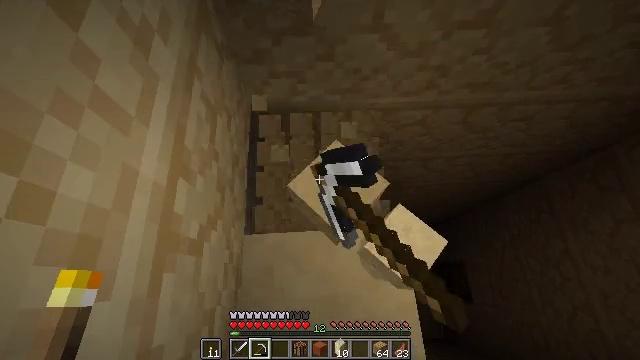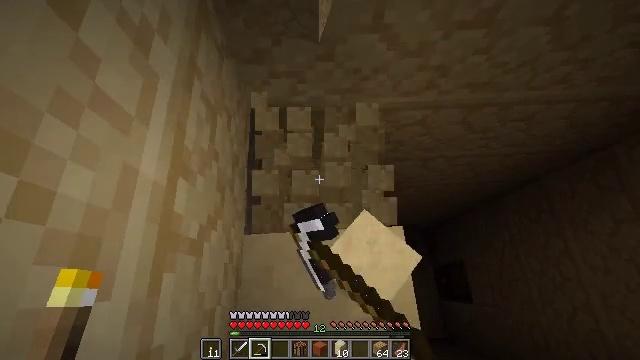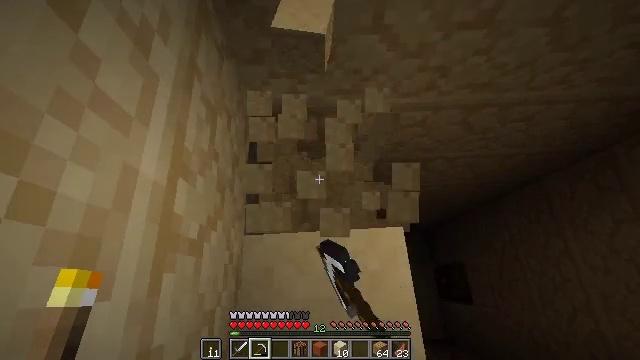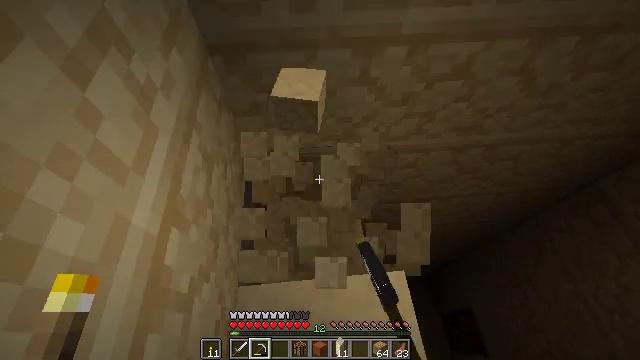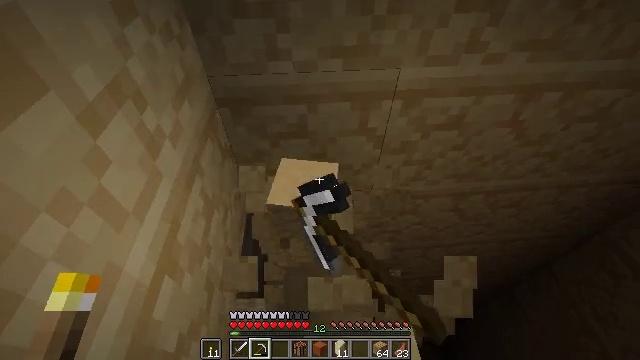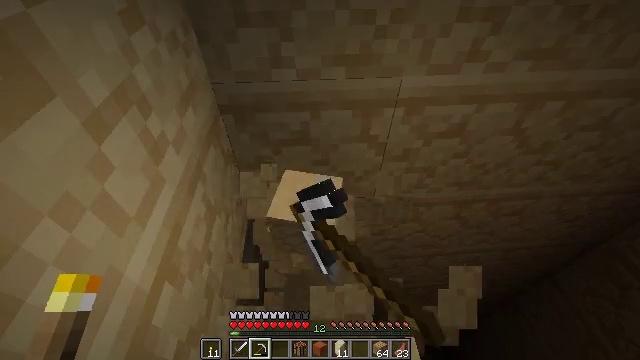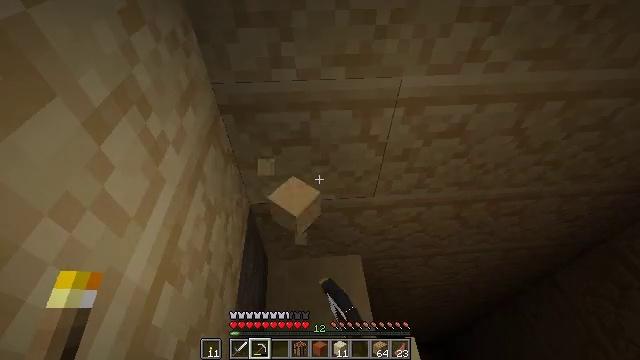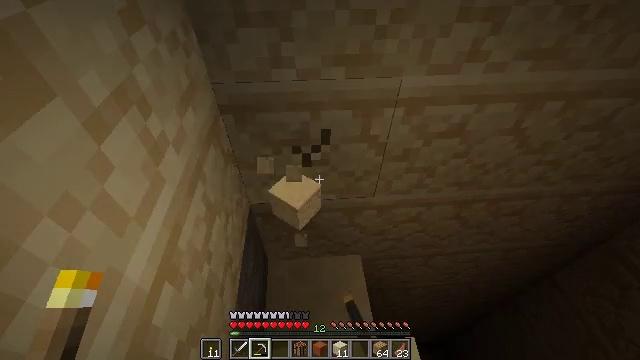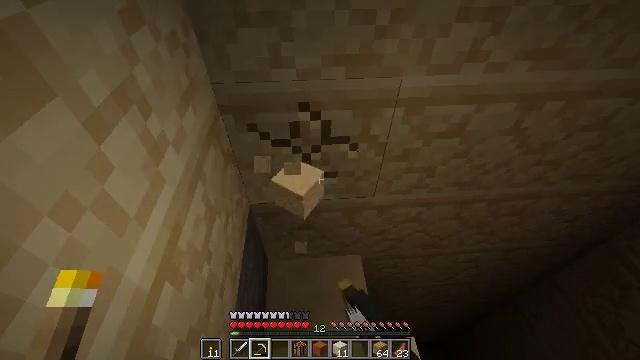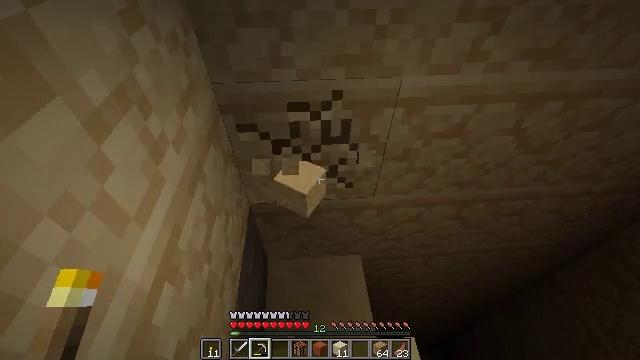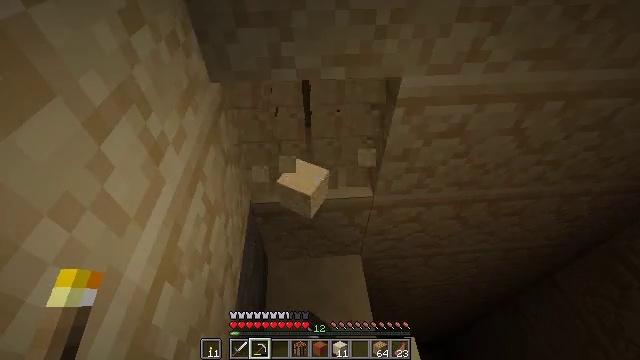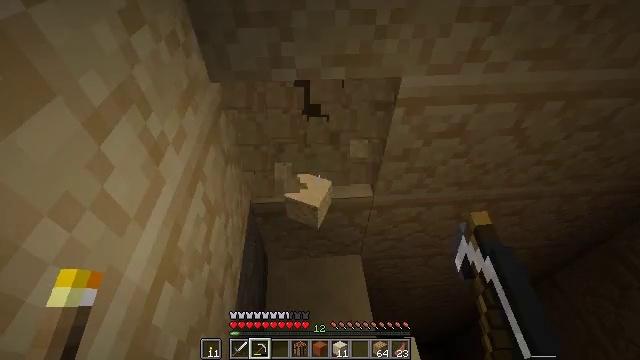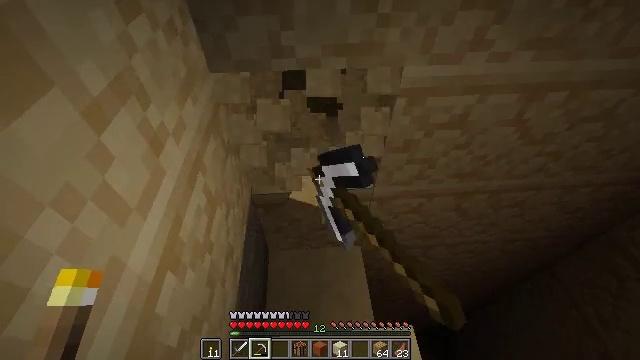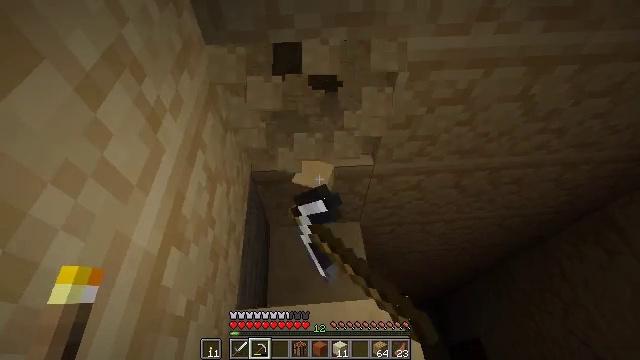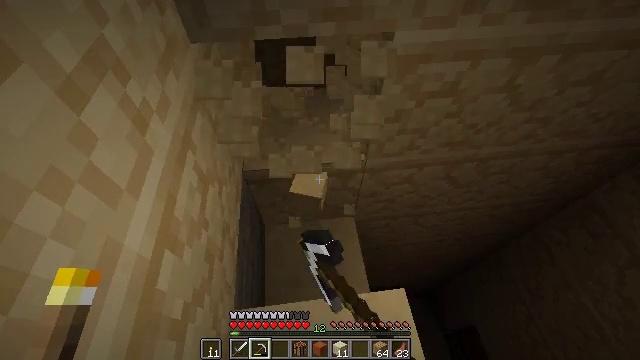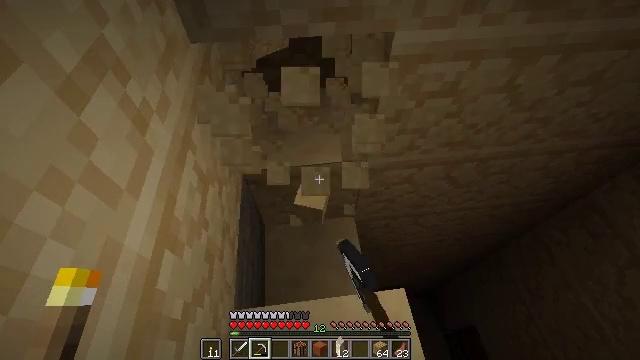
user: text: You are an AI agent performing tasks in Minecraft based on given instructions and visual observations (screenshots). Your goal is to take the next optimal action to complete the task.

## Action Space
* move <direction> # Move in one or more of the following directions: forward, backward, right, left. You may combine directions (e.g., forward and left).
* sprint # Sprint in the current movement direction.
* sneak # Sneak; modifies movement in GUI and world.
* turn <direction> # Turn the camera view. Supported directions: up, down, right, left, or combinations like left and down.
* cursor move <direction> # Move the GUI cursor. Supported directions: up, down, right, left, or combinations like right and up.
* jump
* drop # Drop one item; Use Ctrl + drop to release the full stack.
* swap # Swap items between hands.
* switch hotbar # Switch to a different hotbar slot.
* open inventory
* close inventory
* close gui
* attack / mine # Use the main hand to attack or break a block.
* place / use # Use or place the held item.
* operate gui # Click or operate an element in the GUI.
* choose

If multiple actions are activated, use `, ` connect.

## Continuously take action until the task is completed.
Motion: motion action
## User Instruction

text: Mine the sandstone block.
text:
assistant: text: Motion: attack / mine
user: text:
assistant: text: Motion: attack / mine
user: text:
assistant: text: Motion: turn right and up, attack / mine
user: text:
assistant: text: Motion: turn up, attack / mine
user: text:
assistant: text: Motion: turn up, attack / mine
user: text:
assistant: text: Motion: attack / mine
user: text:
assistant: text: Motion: attack / mine
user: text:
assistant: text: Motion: attack / mine
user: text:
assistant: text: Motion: attack / mine
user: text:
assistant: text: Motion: attack / mine
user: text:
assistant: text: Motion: attack / mine
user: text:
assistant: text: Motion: turn down, attack / mine
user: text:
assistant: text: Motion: turn down, attack / mine
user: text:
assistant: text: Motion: turn right, attack / mine
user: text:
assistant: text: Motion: attack / mine
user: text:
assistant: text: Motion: attack / mine
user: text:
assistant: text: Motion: attack / mine
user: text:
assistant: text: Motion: attack / mine
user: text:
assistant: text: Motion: attack / mine
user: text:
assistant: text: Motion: attack / mine
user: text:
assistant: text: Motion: turn left, attack / mine
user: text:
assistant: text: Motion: move forward, turn left and down, attack / mine
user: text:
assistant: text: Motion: move forward and move left, attack / mine
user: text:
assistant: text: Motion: move forward and move left, turn right and down, attack / mine
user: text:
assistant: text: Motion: move forward and move left, turn right and down
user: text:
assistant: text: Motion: move forward and move left, turn right and down
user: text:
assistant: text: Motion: move forward, turn right and down
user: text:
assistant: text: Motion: attack / mine
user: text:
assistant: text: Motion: attack / mine
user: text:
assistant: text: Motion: turn right, attack / mine